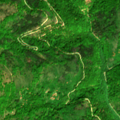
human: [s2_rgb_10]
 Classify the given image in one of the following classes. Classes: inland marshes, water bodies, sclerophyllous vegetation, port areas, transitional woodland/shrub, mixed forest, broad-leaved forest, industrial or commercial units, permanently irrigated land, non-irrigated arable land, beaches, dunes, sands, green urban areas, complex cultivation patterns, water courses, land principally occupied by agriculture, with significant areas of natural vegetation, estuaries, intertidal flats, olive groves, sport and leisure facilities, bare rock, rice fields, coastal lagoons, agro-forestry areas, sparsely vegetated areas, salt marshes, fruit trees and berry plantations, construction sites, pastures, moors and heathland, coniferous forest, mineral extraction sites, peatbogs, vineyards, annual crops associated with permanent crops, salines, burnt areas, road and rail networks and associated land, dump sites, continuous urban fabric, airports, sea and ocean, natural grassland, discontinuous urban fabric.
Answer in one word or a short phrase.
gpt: broad-leaved forest, mixed forest, natural grassland, transitional woodland/shrub